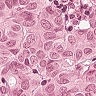
Metastatic tissue present: yes